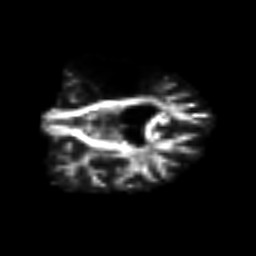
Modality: FA
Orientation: coronal
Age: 54
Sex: male
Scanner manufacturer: siemens
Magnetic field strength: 3 T
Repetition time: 7.2 s
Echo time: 0.149 s